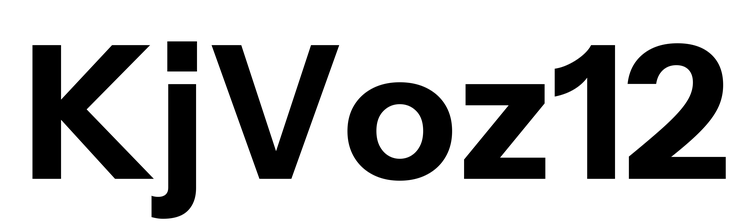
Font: InstrumentSans_Bold